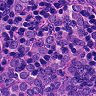
Metastatic tissue present: yes